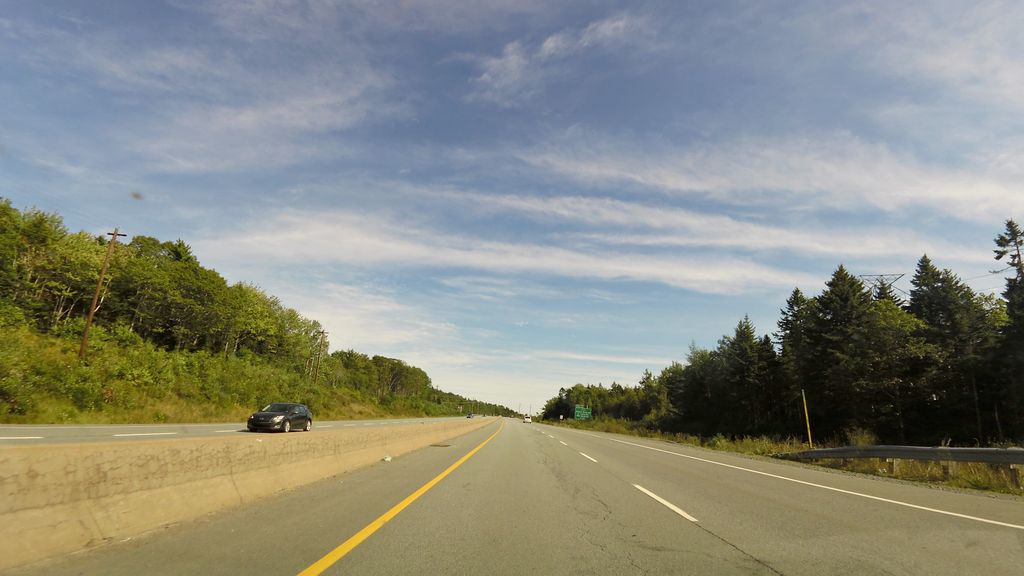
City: halifax